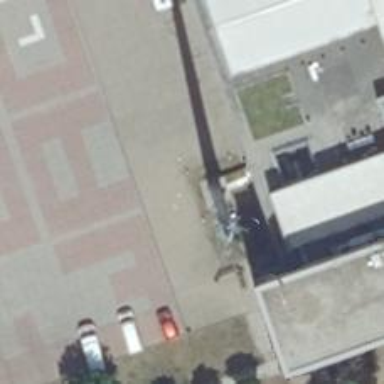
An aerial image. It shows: Communication tower.